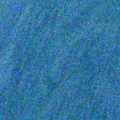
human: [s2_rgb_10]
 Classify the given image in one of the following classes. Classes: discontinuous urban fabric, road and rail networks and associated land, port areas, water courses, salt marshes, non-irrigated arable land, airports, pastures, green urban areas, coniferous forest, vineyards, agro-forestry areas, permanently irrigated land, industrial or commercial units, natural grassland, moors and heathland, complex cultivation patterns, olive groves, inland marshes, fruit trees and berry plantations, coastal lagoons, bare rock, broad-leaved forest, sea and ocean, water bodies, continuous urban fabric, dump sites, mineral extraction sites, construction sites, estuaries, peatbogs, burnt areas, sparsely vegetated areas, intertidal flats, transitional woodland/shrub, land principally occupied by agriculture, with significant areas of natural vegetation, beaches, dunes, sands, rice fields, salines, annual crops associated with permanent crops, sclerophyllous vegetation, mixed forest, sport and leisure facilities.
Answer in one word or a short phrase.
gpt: sea and ocean